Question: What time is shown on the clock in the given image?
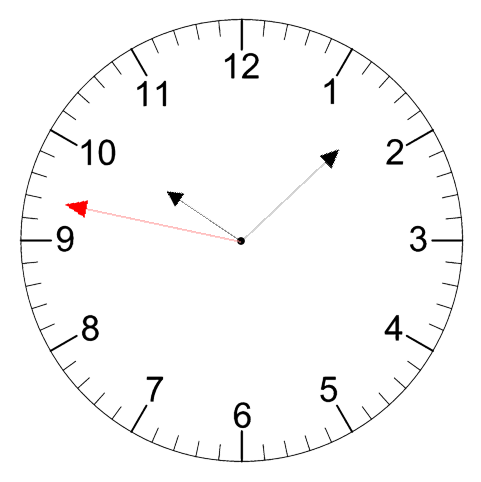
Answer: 10:07:47